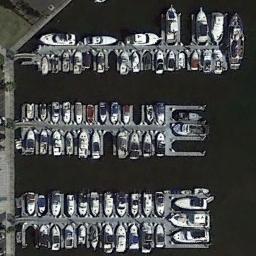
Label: harbor